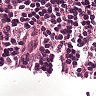
Metastatic tissue present: no